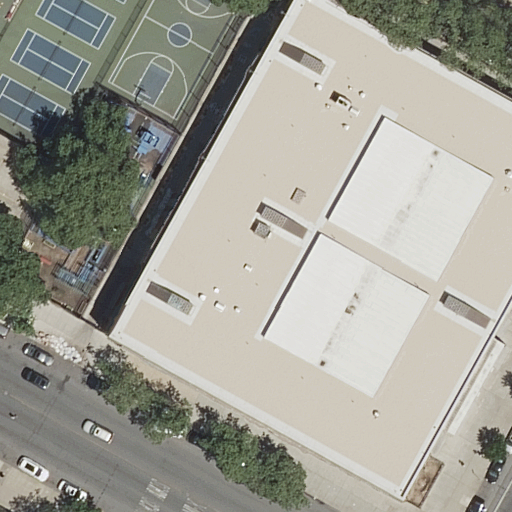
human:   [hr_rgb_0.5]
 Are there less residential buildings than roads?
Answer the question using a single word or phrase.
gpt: yes

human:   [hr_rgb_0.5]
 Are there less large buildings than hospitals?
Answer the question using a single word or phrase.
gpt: yes

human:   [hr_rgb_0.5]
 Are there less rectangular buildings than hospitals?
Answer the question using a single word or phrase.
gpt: no

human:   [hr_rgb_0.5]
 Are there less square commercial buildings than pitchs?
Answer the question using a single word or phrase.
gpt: yes

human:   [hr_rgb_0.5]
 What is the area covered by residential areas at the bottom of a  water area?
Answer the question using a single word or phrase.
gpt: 0m2

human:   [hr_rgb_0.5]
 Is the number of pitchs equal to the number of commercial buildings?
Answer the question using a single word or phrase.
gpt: no

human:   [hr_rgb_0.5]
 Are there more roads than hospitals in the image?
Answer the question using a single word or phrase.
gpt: yes

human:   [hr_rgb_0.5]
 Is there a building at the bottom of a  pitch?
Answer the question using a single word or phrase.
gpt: yes

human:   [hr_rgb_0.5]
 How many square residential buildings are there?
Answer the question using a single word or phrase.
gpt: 0

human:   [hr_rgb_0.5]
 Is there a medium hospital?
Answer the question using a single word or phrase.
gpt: no

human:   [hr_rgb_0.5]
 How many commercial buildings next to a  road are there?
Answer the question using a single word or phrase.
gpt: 0

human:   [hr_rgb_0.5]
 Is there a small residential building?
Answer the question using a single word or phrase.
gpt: no

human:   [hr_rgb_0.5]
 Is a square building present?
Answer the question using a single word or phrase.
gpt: no

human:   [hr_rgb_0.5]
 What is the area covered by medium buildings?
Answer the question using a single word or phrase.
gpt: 327m2

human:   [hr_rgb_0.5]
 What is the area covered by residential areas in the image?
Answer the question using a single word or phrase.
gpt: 99m2

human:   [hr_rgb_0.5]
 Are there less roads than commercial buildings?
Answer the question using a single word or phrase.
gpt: no

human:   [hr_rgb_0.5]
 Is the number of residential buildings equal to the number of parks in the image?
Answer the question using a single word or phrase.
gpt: no

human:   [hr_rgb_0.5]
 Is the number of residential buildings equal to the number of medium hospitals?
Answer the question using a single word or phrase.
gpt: yes

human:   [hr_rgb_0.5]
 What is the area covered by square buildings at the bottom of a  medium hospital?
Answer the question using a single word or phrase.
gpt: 0m2

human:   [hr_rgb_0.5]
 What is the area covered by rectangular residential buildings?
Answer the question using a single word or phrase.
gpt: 0m2

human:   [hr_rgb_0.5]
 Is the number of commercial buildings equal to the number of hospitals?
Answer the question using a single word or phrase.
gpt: no

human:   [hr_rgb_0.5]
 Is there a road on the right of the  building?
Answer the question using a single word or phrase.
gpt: no

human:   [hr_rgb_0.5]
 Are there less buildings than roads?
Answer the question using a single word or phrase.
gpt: yes

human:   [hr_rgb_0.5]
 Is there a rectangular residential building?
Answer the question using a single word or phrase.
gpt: no

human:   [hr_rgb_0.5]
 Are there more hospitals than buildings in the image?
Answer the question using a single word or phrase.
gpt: no

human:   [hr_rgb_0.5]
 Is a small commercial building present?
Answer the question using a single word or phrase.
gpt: no

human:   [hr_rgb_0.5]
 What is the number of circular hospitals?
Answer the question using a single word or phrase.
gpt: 0

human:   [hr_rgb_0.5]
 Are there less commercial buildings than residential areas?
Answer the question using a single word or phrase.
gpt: yes

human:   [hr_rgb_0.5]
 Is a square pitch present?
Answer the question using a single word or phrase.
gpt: no

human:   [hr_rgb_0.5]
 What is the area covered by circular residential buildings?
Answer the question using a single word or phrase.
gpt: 0m2

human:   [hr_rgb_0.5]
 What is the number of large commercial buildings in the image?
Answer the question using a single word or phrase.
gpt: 0

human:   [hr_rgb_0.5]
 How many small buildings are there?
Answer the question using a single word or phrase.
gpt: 0

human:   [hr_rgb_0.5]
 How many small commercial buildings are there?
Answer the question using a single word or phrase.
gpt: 0

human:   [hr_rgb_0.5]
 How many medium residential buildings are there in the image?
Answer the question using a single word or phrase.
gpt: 0

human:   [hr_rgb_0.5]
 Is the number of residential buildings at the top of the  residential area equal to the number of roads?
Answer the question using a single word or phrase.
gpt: no

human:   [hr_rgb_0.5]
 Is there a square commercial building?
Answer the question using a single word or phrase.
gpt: no